Question: I have heard that when the database is in simple mode it cannot have a log wait.
but if you see on the attached picture this is exactly the case.
is there anything I can do to prevent this?

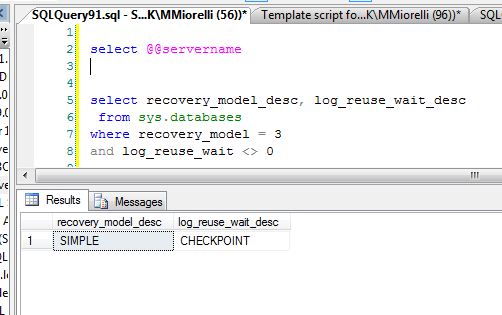
Answer: Yes, a database in simple recovery can have a log reuse wait as you can see. You cannot avoid this. For example, if you start a transaction and never commit, the log will eventually fill since the checkpoint can't reuse a virtual log containing an active transaction. This is a side effect that the log is used to guarantee transaction durability.